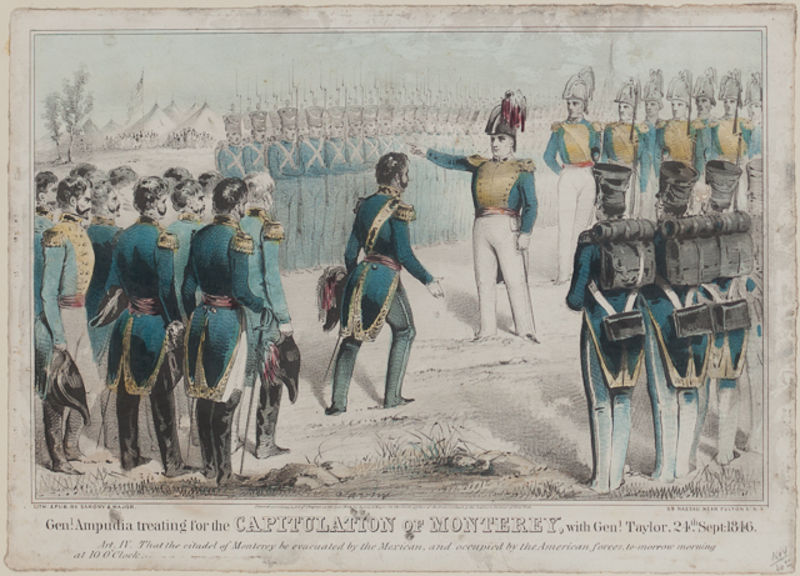
Titel: Capitulation of Monterey
Künstler: Sarony and Major
Standort: Amherst (Massachusetts, USA)
Institution: Mead Art Museum, Amherst College
Schlagwörter: blue, fight, hat, men, military, napoleon, soldier, soldiers, sword, white, print, hand, uniform, army, line, parade, engraving, war, poster, order, sabre, tents, captain, troop, monterey, figh, comman, command